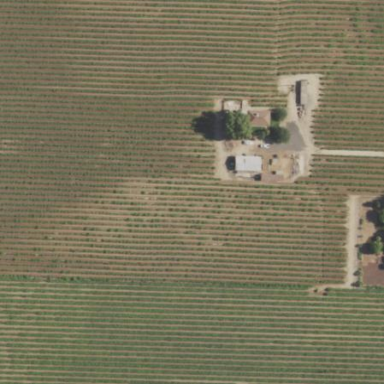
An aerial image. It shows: Beautiful vineyard in the countryside.